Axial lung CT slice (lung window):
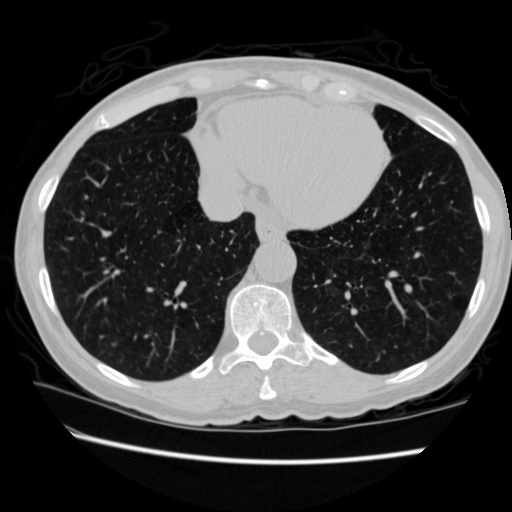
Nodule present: no